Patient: sex M, age 68
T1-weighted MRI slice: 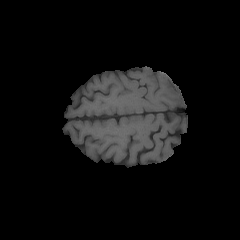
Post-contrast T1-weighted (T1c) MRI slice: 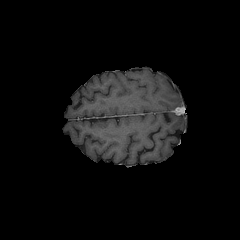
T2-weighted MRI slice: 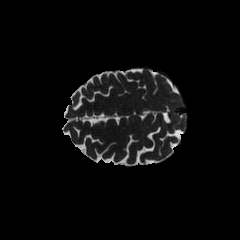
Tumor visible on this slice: no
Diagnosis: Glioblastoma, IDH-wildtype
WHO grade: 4